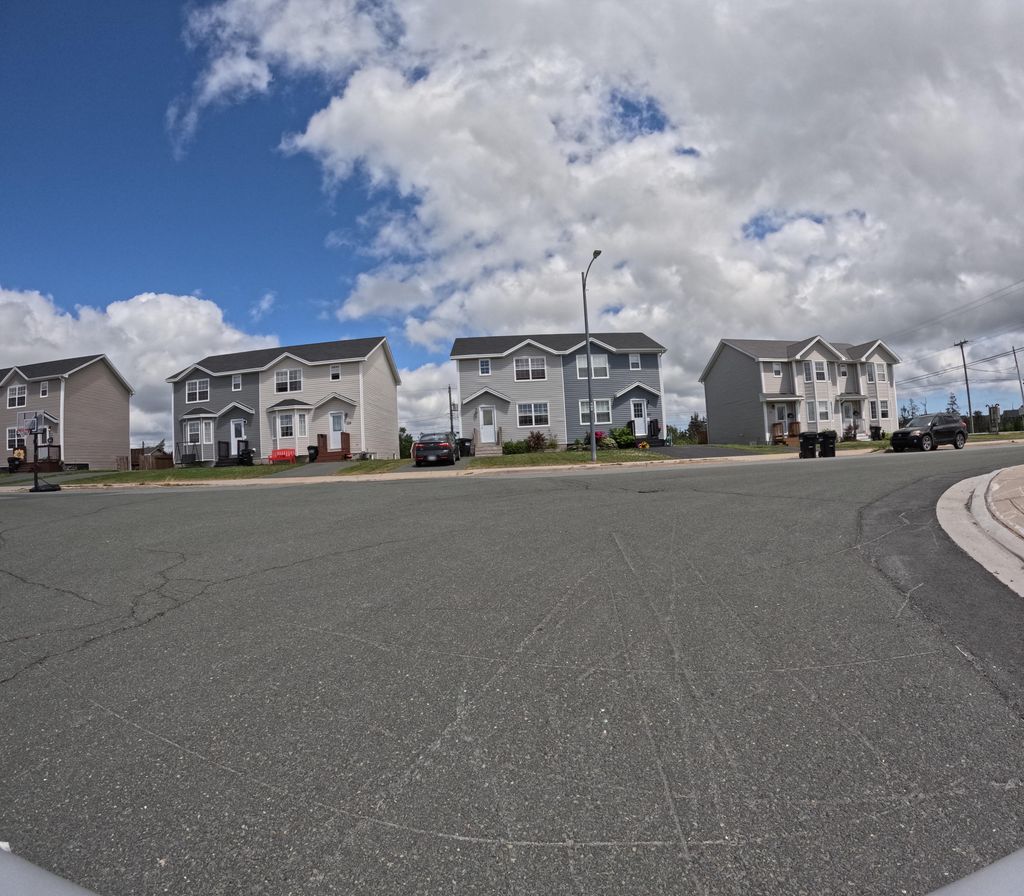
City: st_johns